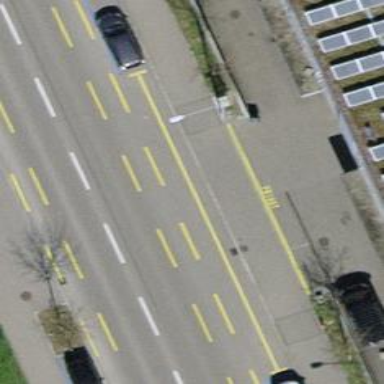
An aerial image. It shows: Asphalt pedestrian road.